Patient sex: M
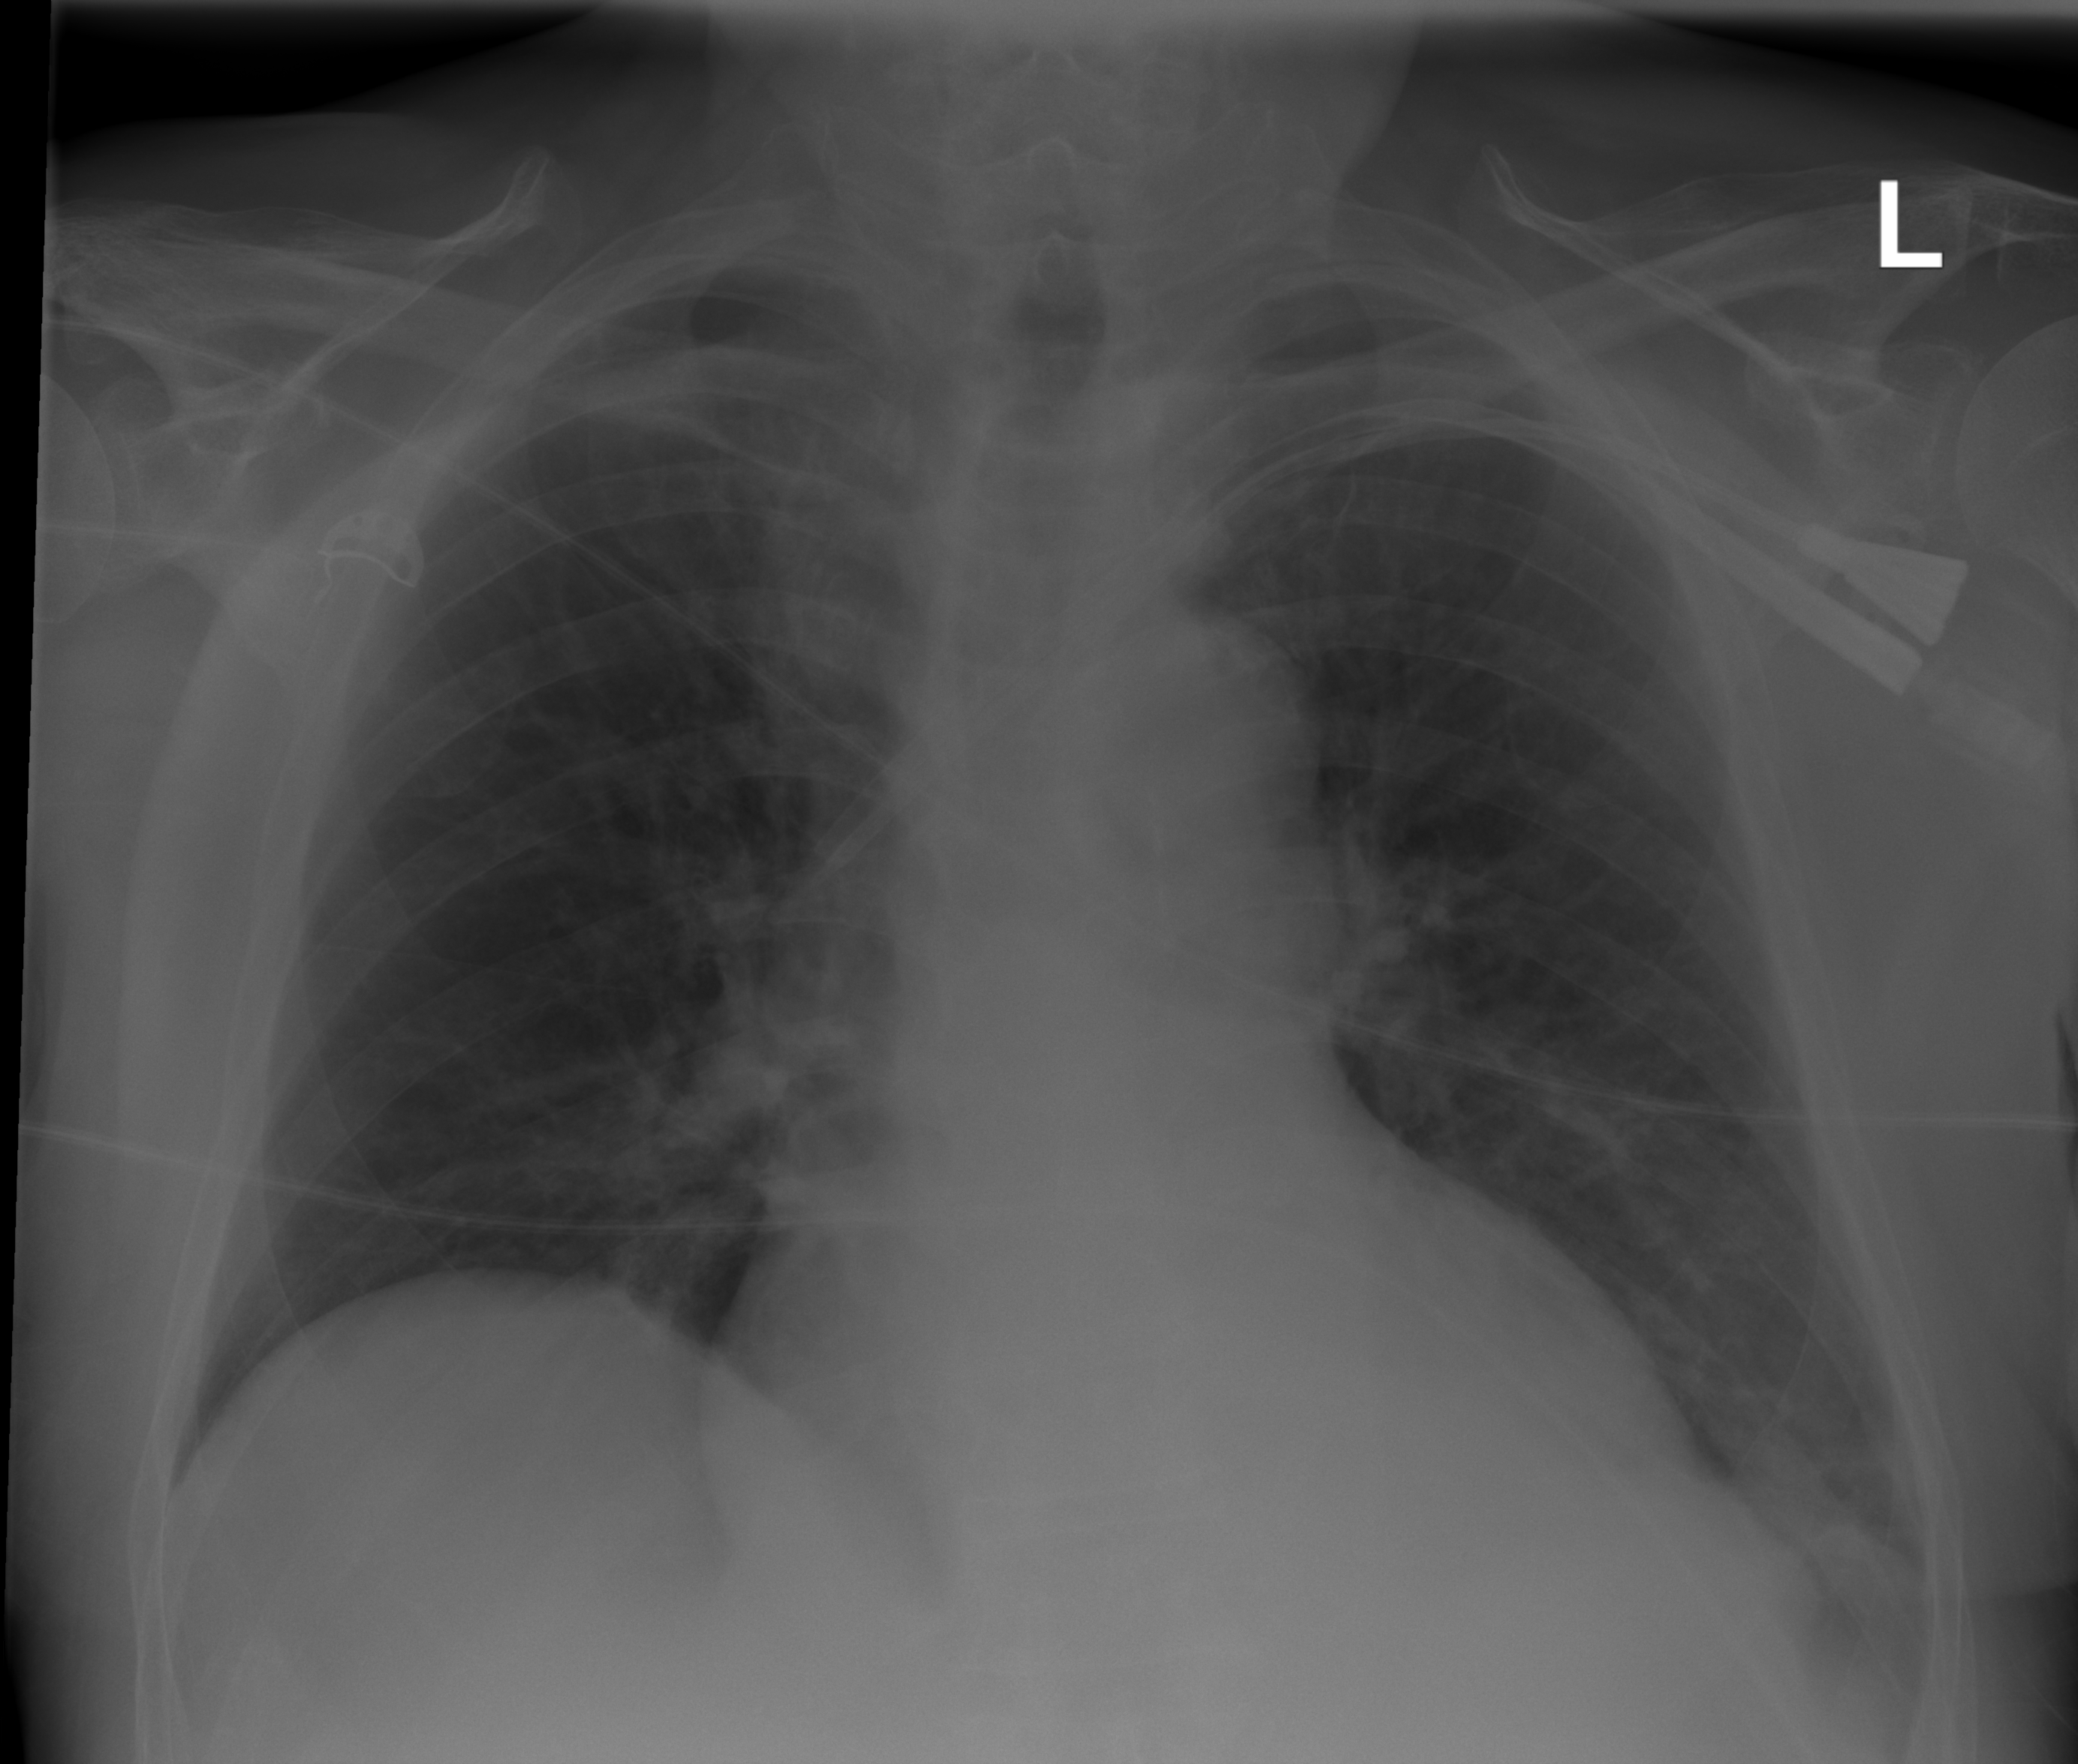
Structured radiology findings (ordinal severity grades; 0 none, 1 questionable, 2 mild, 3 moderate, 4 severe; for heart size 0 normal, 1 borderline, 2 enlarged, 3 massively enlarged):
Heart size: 1
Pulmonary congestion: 0
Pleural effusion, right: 0
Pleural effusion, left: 1
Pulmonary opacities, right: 0
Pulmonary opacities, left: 0
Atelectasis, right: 0
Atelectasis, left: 2